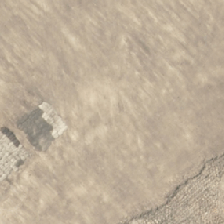
Land cover: harvested_forest